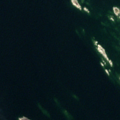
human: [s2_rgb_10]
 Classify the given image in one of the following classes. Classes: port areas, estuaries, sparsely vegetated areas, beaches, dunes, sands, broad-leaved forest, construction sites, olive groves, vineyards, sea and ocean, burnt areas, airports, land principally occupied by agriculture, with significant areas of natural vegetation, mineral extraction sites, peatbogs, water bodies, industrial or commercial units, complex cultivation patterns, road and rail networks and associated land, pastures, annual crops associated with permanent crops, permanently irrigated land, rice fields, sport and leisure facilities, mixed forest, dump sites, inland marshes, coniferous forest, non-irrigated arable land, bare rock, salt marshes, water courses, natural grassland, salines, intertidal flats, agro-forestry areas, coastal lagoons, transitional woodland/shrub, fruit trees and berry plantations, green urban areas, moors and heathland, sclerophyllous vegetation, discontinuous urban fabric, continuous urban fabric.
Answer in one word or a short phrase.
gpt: bare rock, sea and ocean